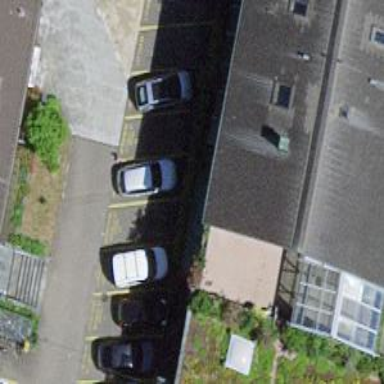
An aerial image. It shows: Diagonal street-side parking area.